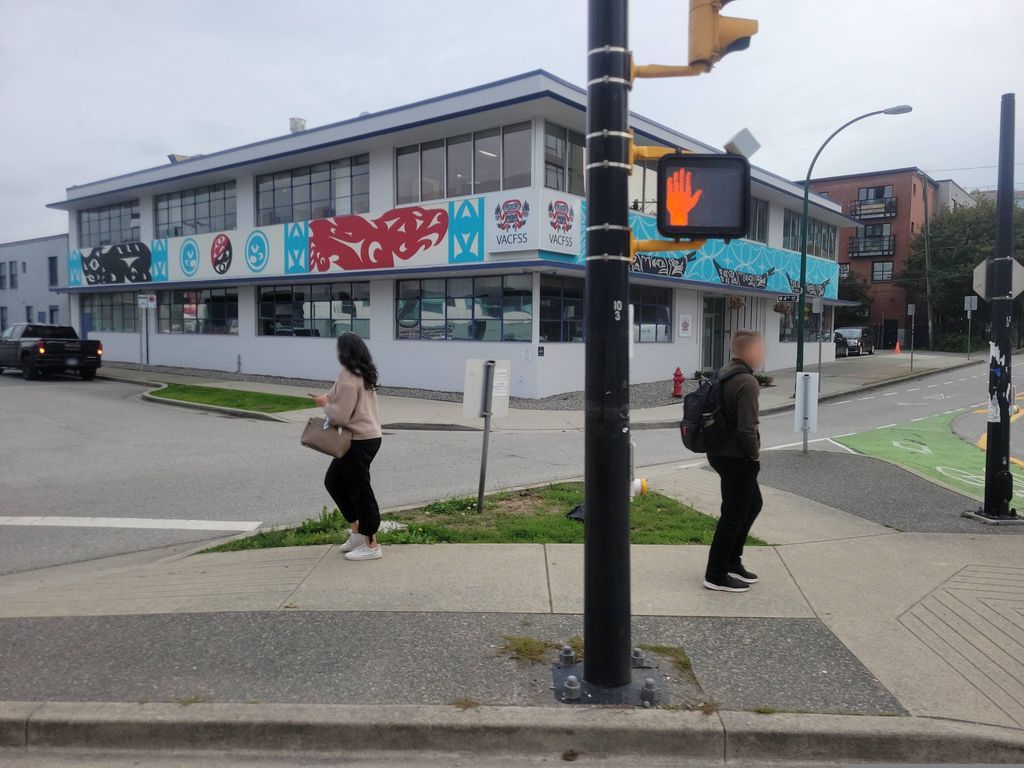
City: vancouver